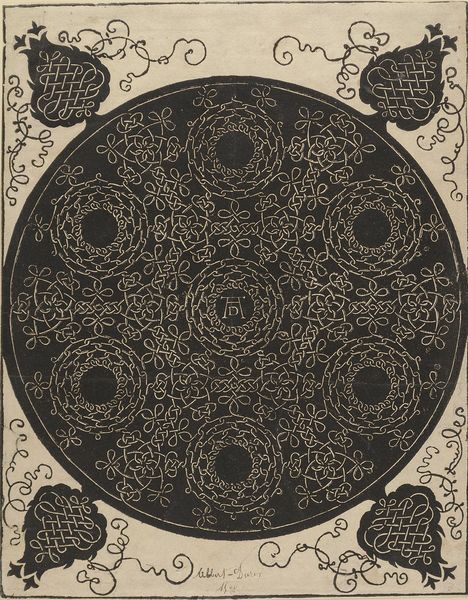
Titel: Runde mit Flechtwerk und Knoten
Künstler: Albrecht Dürer
Standort: Hamburg
Institution: Museum für Kunst und Gewerbe Hamburg
Schlagwörter: knoten, renaissance, holzschnitt, papier, grafik, graphik, fotografie, photographie, druckgraphik, druckgrafik, flechtwerk, flechtband, gerippt, reproduktionen, maureske, druckerzeugnisse, pflanzenornamente, ornamentstich, vorlageblätter